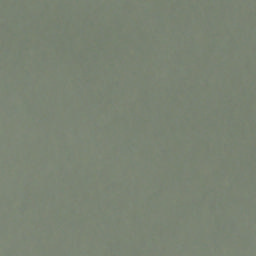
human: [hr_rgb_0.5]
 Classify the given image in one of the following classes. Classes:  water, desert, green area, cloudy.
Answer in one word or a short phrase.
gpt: cloudy